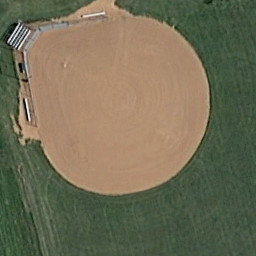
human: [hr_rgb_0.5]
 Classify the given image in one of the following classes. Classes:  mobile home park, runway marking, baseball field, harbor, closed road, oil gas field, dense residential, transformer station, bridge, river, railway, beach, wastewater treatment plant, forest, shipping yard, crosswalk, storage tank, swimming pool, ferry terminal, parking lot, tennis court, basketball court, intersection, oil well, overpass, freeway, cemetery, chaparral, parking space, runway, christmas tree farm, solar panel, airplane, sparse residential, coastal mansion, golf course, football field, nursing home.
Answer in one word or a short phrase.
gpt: baseball field